Question: My application (JavaFX - Java 8) consumes a REST service and need Jersey libs (2.17). Depedencies are managed by Maven, this is my pom.xml:
'''
<dependencies>
<dependency>
<groupId>org.glassfish.hk2.external</groupId>
<artifactId>aopalliance-repackaged</artifactId>
<version>2.4.0-b10</version>
</dependency>
<dependency>
<groupId>org.ow2.asm</groupId>
<artifactId>asm-debug-all</artifactId>
<version>5.0.2</version>
</dependency>
<dependency>
<groupId>org.glassfish.hk2</groupId>
<artifactId>hk2-api</artifactId>
<version>2.4.0-b10</version>
</dependency>
<dependency>
<groupId>org.glassfish.hk2</groupId>
<artifactId>hk2-locator</artifactId>
<version>2.4.0-b10</version>
</dependency>
<dependency>
<groupId>org.glassfish.hk2</groupId>
<artifactId>hk2-utils</artifactId>
<version>2.4.0-b10</version>
</dependency>
<dependency>
<groupId>org.javassist</groupId>
<artifactId>javassist</artifactId>
<version>3.18.1-GA</version>
</dependency>
<dependency>
<groupId>javax.annotation</groupId>
<artifactId>javax.annotation-api</artifactId>
<version>1.2</version>
</dependency>
<dependency>
<groupId>org.glassfish.hk2.external</groupId>
<artifactId>javax.inject</artifactId>
<version>2.4.0-b10</version>
</dependency>
<dependency>
<groupId>javax.servlet</groupId>
<artifactId>javax.servlet-api</artifactId>
<version>3.0.1</version>
</dependency>
<dependency>
<groupId>javax.ws.rs</groupId>
<artifactId>javax.ws.rs-api</artifactId>
<version>2.0.1</version>
</dependency>
<dependency>
<groupId>javax.xml.bind</groupId>
<artifactId>jaxb-api</artifactId>
<version>2.2.7</version>
</dependency>
<dependency>
<groupId>org.glassfish.jersey.core</groupId>
<artifactId>jersey-client</artifactId>
<version>2.17</version>
</dependency>
<dependency>
<groupId>org.glassfish.jersey.core</groupId>
<artifactId>jersey-common</artifactId>
<version>2.17</version>
</dependency>
<dependency>
<groupId>org.glassfish.jersey.containers</groupId>
<artifactId>jersey-container-servlet</artifactId>
<version>2.17</version>
</dependency>
<dependency>
<groupId>org.glassfish.jersey.containers</groupId>
<artifactId>jersey-container-servlet-core</artifactId>
<version>2.17</version>
</dependency>
<dependency>
<groupId>org.glassfish.jersey.bundles.repackaged</groupId>
<artifactId>jersey-guava</artifactId>
<version>2.17</version>
</dependency>
<dependency>
<groupId>org.glassfish.jersey.media</groupId>
<artifactId>jersey-media-jaxb</artifactId>
<version>2.17</version>
</dependency>
<dependency>
<groupId>org.glassfish.jersey.core</groupId>
<artifactId>jersey-server</artifactId>
<version>2.17</version>
</dependency>
<dependency>
<groupId>org.osgi</groupId>
<artifactId>org.osgi.core</artifactId>
<version>4.2.0</version>
</dependency>
<dependency>
<groupId>org.glassfish.hk2</groupId>
<artifactId>osgi-resource-locator</artifactId>
<version>1.0.1</version>
</dependency>
<dependency>
<groupId>javax.persistence</groupId>
<artifactId>persistence-api</artifactId>
<version>1.0</version>
</dependency>
<dependency>
<groupId>javax.validation</groupId>
<artifactId>validation-api</artifactId>
<version>1.1.0.Final</version>
</dependency>
</dependencies>
<properties>
<maven_compiler_source>1.8</maven_compiler_source>
<maven_compiler_target>1.8</maven_compiler_target>
</properties>
<build>
<plugins>
<plugin>
<artifactId>maven-compiler-plugin</artifactId>
<version>3.1</version>
<configuration>
<source>1.8</source>
<target>1.8</target>
</configuration>
</plugin>
</plugins>
</build>
'''
When i run the app, it run without errors or warnings (i can see a clear output in eclipse console), i run it from cmd for see errors, but no one. The app run (can see the process) but it doesn't show.

Maybe JavaFX and Maven are not compatible? Should i have to create a JavaFX project instead Maven project? If i have, how i can add a and not all JARs directly?
I appreciated any help.
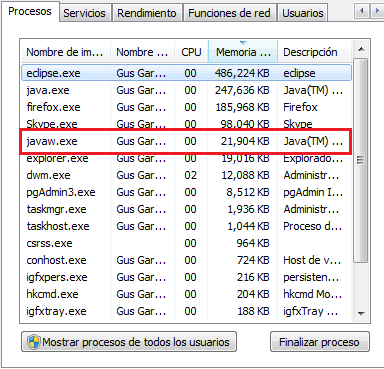
Answer: The solution was only add a few lines:
Just add the Main class:
'''
<main.class>me.localtest.views.Main</main.class>
'''
And add the Maven package plugin:
'''
<plugin>
<groupId>org.apache.maven.plugins</groupId>
<artifactId>maven-jar-plugin</artifactId>
<version>2.4</version>
<configuration>
<archive>
<manifest>
<addClasspath>true</addClasspath>
<mainClass>${main.class}</mainClass>
</manifest>
</archive>
</configuration>
</plugin>
'''
The pom.xml was thus:
'''
<project xmlns="http://maven.apache.org/POM/4.0.0" xmlns:xsi="http://www.w3.org/2001/XMLSchema-instance"
xsi:schemaLocation="http://maven.apache.org/POM/4.0.0 http://maven.apache.org/xsd/maven-4.0.0.xsd">
<modelVersion>4.0.0</modelVersion>
<groupId>me.localtest</groupId>
<artifactId>CustomersAppClient</artifactId>
<version>0.0.1</version>
<name>CustomersAppClient</name>
<dependencies>
<dependency>
<groupId>org.glassfish.hk2.external</groupId>
<artifactId>aopalliance-repackaged</artifactId>
<version>2.4.0-b10</version>
</dependency>
<dependency>
<groupId>org.ow2.asm</groupId>
<artifactId>asm-debug-all</artifactId>
<version>5.0.2</version>
</dependency>
<dependency>
<groupId>org.glassfish.hk2</groupId>
<artifactId>hk2-api</artifactId>
<version>2.4.0-b10</version>
</dependency>
<dependency>
<groupId>org.glassfish.hk2</groupId>
<artifactId>hk2-locator</artifactId>
<version>2.4.0-b10</version>
</dependency>
<dependency>
<groupId>org.glassfish.hk2</groupId>
<artifactId>hk2-utils</artifactId>
<version>2.4.0-b10</version>
</dependency>
<dependency>
<groupId>org.javassist</groupId>
<artifactId>javassist</artifactId>
<version>3.18.1-GA</version>
</dependency>
<dependency>
<groupId>javax.annotation</groupId>
<artifactId>javax.annotation-api</artifactId>
<version>1.2</version>
</dependency>
<dependency>
<groupId>org.glassfish.hk2.external</groupId>
<artifactId>javax.inject</artifactId>
<version>2.4.0-b10</version>
</dependency>
<dependency>
<groupId>javax.servlet</groupId>
<artifactId>javax.servlet-api</artifactId>
<version>3.0.1</version>
</dependency>
<dependency>
<groupId>javax.ws.rs</groupId>
<artifactId>javax.ws.rs-api</artifactId>
<version>2.0.1</version>
</dependency>
<dependency>
<groupId>javax.xml.bind</groupId>
<artifactId>jaxb-api</artifactId>
<version>2.2.7</version>
</dependency>
<dependency>
<groupId>org.glassfish.jersey.core</groupId>
<artifactId>jersey-client</artifactId>
<version>2.17</version>
</dependency>
<dependency>
<groupId>org.glassfish.jersey.core</groupId>
<artifactId>jersey-common</artifactId>
<version>2.17</version>
</dependency>
<dependency>
<groupId>org.glassfish.jersey.containers</groupId>
<artifactId>jersey-container-servlet</artifactId>
<version>2.17</version>
</dependency>
<dependency>
<groupId>org.glassfish.jersey.containers</groupId>
<artifactId>jersey-container-servlet-core</artifactId>
<version>2.17</version>
</dependency>
<dependency>
<groupId>org.glassfish.jersey.bundles.repackaged</groupId>
<artifactId>jersey-guava</artifactId>
<version>2.17</version>
</dependency>
<dependency>
<groupId>org.glassfish.jersey.media</groupId>
<artifactId>jersey-media-jaxb</artifactId>
<version>2.17</version>
</dependency>
<dependency>
<groupId>org.glassfish.jersey.core</groupId>
<artifactId>jersey-server</artifactId>
<version>2.17</version>
</dependency>
<dependency>
<groupId>org.osgi</groupId>
<artifactId>org.osgi.core</artifactId>
<version>4.2.0</version>
</dependency>
<dependency>
<groupId>org.glassfish.hk2</groupId>
<artifactId>osgi-resource-locator</artifactId>
<version>1.0.1</version>
</dependency>
<dependency>
<groupId>javax.persistence</groupId>
<artifactId>persistence-api</artifactId>
<version>1.0</version>
</dependency>
<dependency>
<groupId>javax.validation</groupId>
<artifactId>validation-api</artifactId>
<version>1.1.0.Final</version>
</dependency>
</dependencies>
<properties>
<maven_compiler_source>1.8</maven_compiler_source>
<maven_compiler_target>1.8</maven_compiler_target>
<!-- name of the jar -->
<jar.final.name>CustomersApp</jar.final.name>
<!-- class name -->
<main.class>me.localtest.views.Main</main.class>
</properties>
<build>
<finalName>${jar.final.name}</finalName>
<plugins>
<plugin>
<artifactId>maven-compiler-plugin</artifactId>
<version>3.1</version>
<configuration>
<source>1.8</source>
<target>1.8</target>
</configuration>
</plugin>
<!-- Mavven package plugin -->
<plugin>
<groupId>org.apache.maven.plugins</groupId>
<artifactId>maven-jar-plugin</artifactId>
<version>2.4</version>
<configuration>
<archive>
<manifest>
<addClasspath>true</addClasspath>
<mainClass>${main.class}</mainClass>
</manifest>
</archive>
</configuration>
</plugin>
</plugins>
</build>
</project>
'''
No need Zen JavaFX plugin anymore. Hope this help to someone.